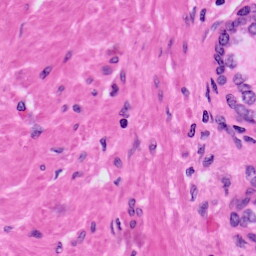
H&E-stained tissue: Prostate